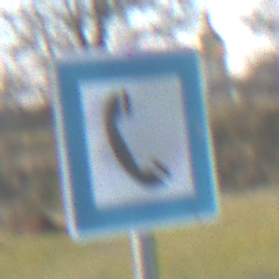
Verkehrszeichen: Fernsprecher
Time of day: MorningAfternoon
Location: Outdoor (Nature)
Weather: PartlyCloudy
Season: NotSpecified
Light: Natural